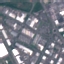
Label: Industrial